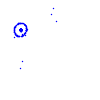
Particle: proton